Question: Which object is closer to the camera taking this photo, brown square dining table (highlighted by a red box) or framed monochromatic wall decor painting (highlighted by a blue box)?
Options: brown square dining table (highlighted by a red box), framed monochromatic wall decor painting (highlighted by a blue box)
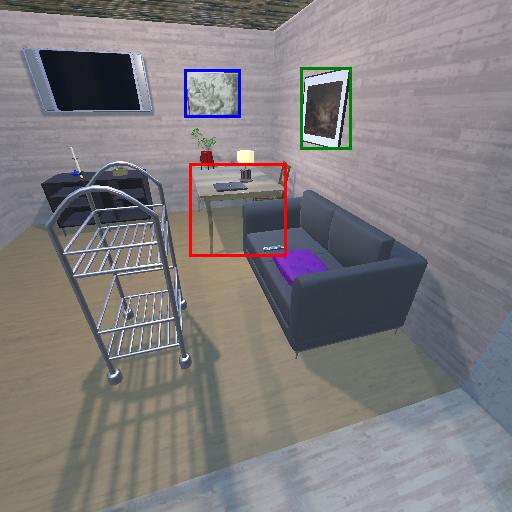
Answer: brown square dining table (highlighted by a red box)